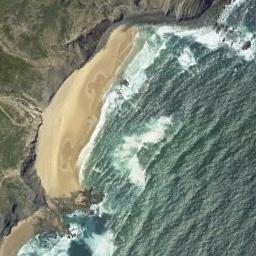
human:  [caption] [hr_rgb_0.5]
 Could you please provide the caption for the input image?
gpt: The beach is made up of green seawater and yellow coast with some hills and some plants .

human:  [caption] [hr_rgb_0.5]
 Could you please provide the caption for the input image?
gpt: The type of beach is rocky coast and the sand on the beach is khaki .

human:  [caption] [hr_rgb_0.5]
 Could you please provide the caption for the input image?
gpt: Sea water and golden sand and gray ridges .

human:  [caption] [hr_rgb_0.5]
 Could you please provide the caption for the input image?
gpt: There are a few people on the beach .

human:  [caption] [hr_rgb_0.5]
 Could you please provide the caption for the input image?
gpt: The grass is beside the beach .